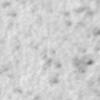
Label: no_change